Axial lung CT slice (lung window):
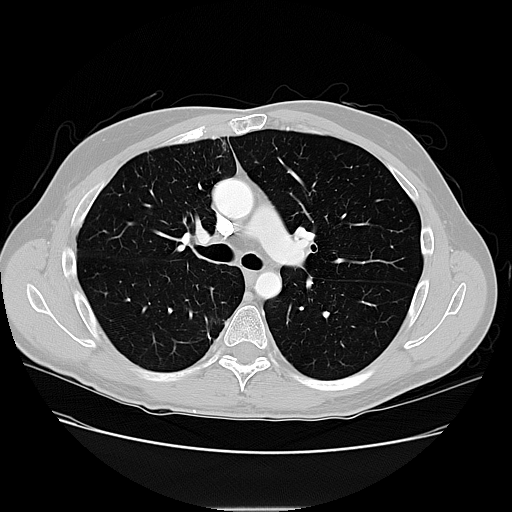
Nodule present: no